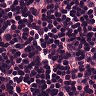
Metastatic tissue present: no